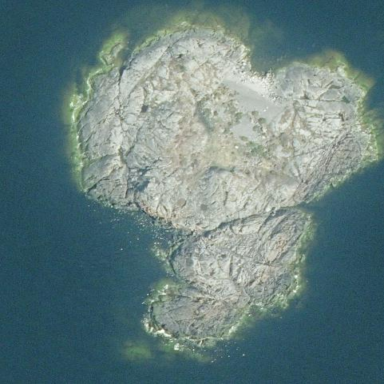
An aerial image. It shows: Islet along the natural coastline.